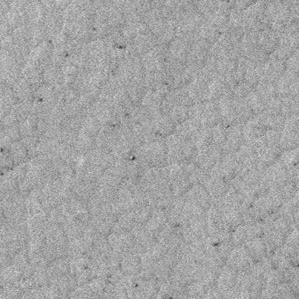
Label: frost